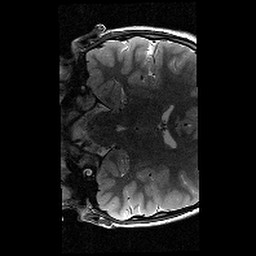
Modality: T2w
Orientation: coronal
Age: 11
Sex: male
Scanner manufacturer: siemens
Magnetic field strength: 3 T
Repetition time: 9.23 s
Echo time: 0.067 s